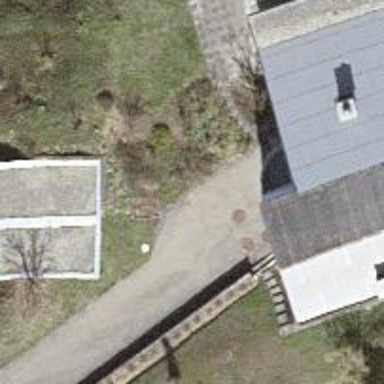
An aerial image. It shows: Driveway with sett surface.